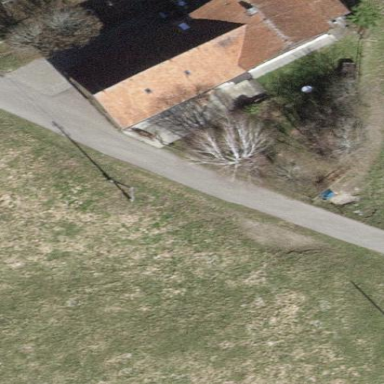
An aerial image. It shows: Simple house.